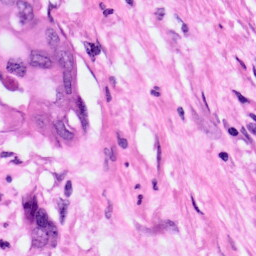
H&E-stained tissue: Pancreatic